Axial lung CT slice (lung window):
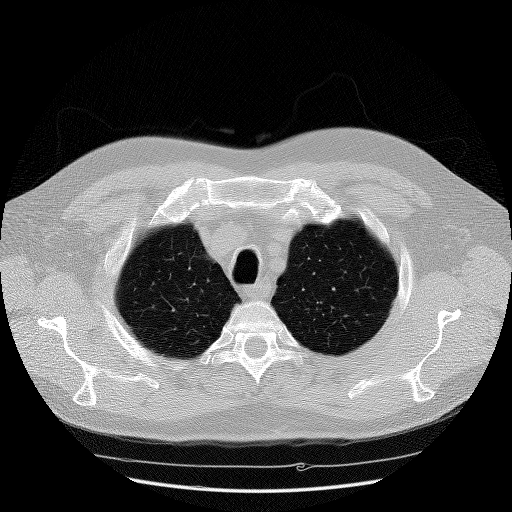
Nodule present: no